Question:
So, as you can see in the top left there is discoloration. This defeats the purpose of steganography.
I am pretty sure this has to do with the way I hide text in the image. Here is how I do it, using 'Processing':
'''
void hide(PImage payload,PImage carrier){
if(payload.width > carrier.width){
print("Carrier can not be smaller than payload");
return;
}
for(int x = 0; x < payload.width; x++){
int payloadPixel = payload.pixels[x];
int carrierPixel = carrier.pixels[x];
carrierPixel = carrierPixel & 0xFFFFFF00;
payloadPixel = payloadPixel & 0x000000FF;
carrierPixel = carrierPixel | payloadPixel;
carrier.pixels[x] = carrierPixel;
}
carrier.updatePixels();
carrier.save("newTulips.JPG");
}
'''
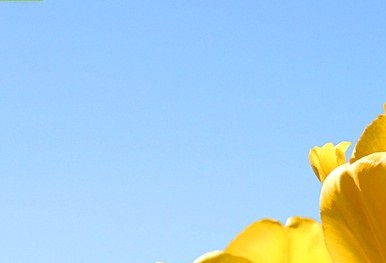
Answer: When doing steganography please do not use a lossy compression (as your JPEG). Use a lossless or uncompressed image (like PNG).
Also please note that using steganography means that you have to use only the lowest bits not complete bytes to hide your information. If you use a complete color channel for your information you will get such artifacts in you image.